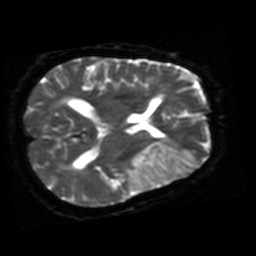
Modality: ADC
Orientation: axial
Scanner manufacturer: siemens
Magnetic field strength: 1.5 T
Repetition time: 8.1 s
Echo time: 0.119 s